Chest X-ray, PA view. Patient: 33 years old, sex M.
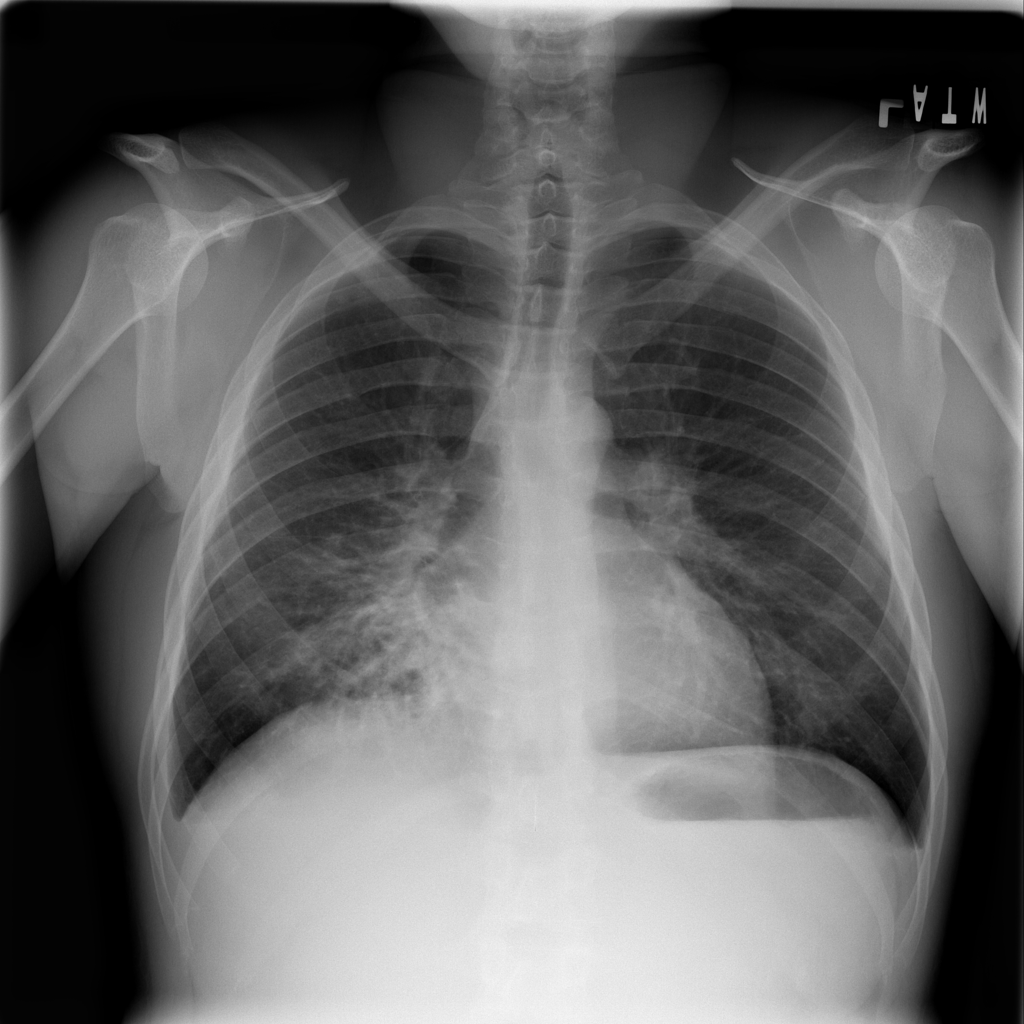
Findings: Effusion, Infiltration